Question: I am trying to make a nice display of my array data within an element that has a certain width/height. What I want to do is that when my data reaches the bottom of the element to start a new column and continue with printing the data within that next column and so on/forth
Any help is much appreciated!
My code:
'''
<div class="repeater" ng-repeat="files in files"> {{files.name}}
<div class='progress-bar'>
<div class='percentage' ng-style="style">
</div>
</div>
</div>
'''
Current view:

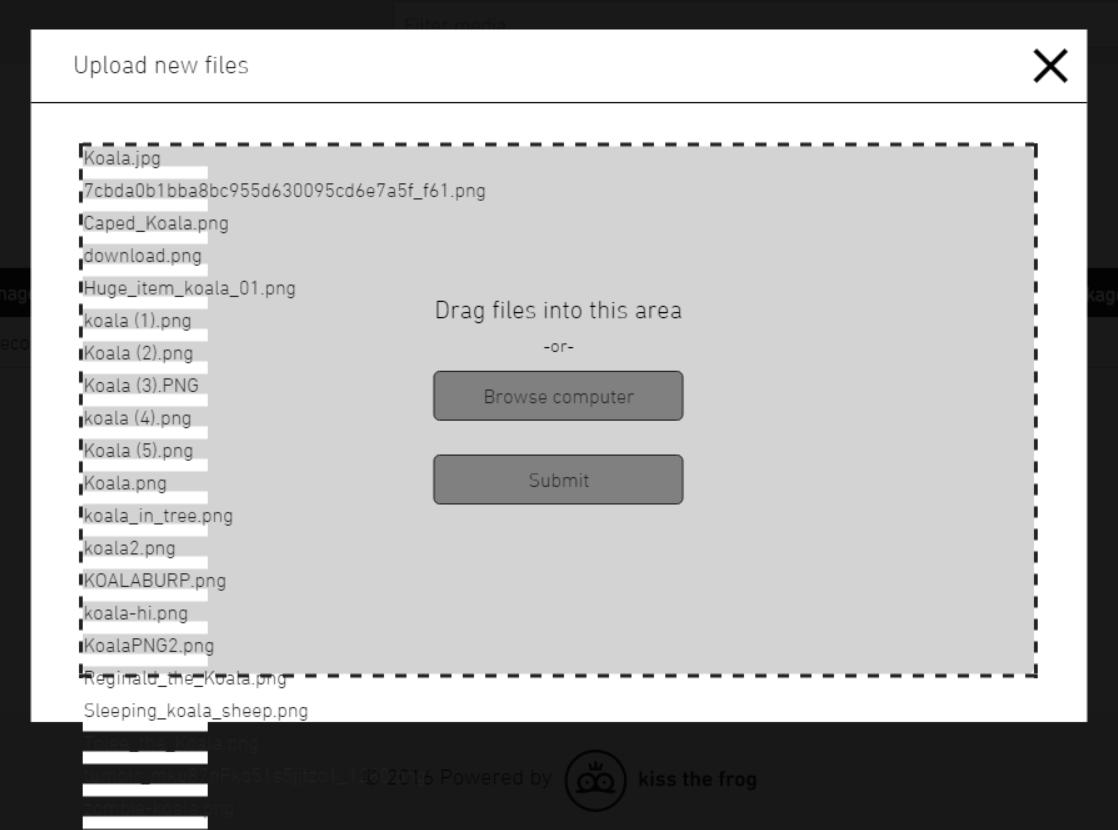
Answer: # HTML/CSS solution
This should be better solved by CSS than by your application logic. You could display the file names as list and adapt the approach at
<URL>
to display them in multiple columns.